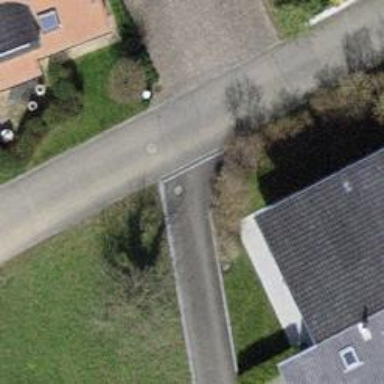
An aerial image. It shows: Smooth asphalt road in residential area.